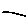
Label: line